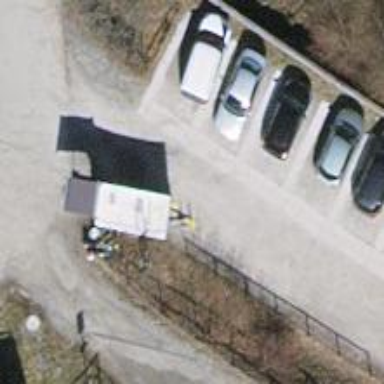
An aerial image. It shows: Parking aisle with fine gravel surface.